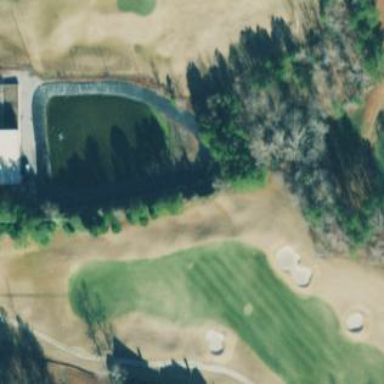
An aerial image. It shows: Picturesque scene of golf course with lateral water hazard.